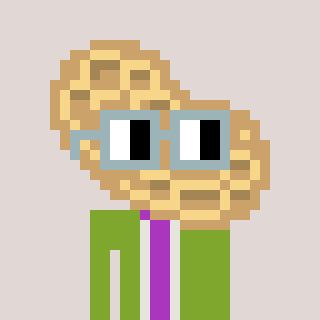
a pixel art character with square dark gray glasses, a peanut-shaped head and a slimegreen-colored body on a warm background